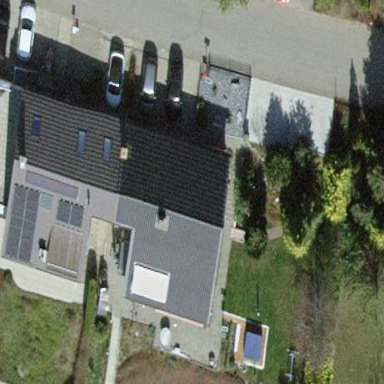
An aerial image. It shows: Semi-detached house.